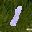
Label: 1